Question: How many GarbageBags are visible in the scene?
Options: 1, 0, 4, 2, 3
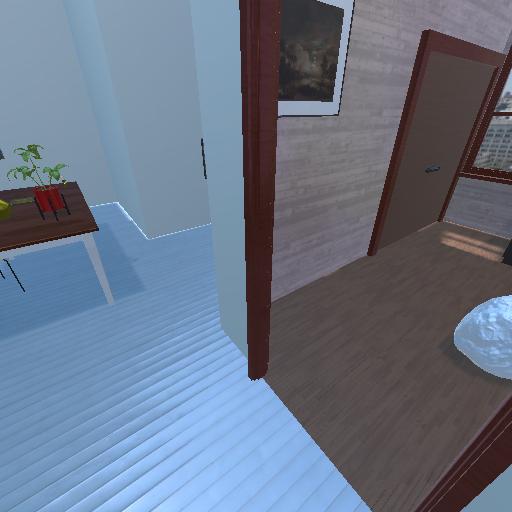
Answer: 1